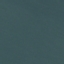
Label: SeaLake